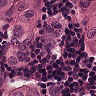
Metastatic tissue present: yes